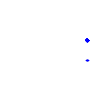
Particle: kaon